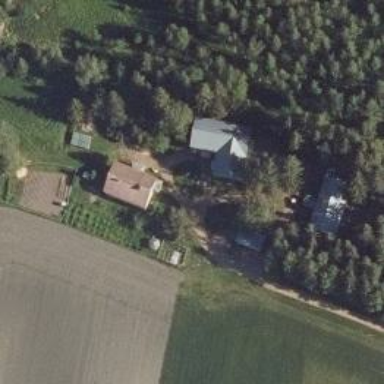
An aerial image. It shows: Farmyard area.